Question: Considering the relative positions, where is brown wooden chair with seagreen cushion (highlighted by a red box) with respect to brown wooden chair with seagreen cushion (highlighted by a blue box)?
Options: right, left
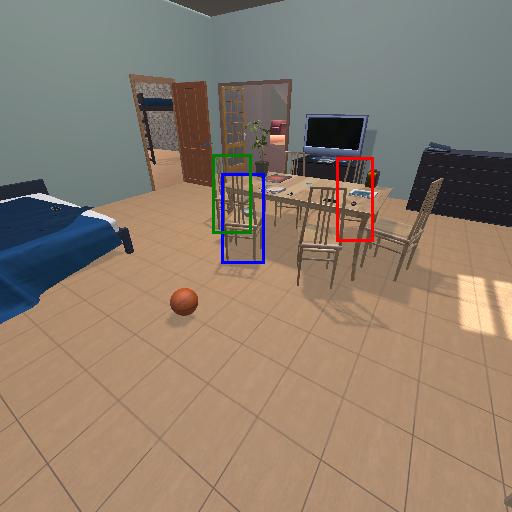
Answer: right